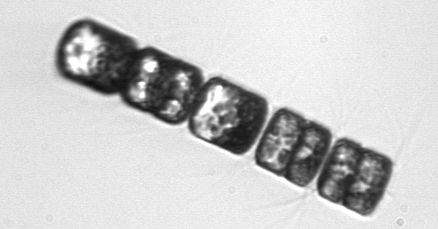
Label: Lauderia_annulata